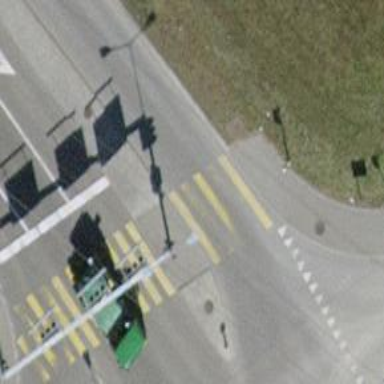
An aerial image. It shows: Crossing with traffic signals.